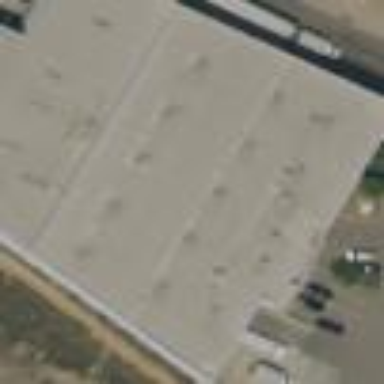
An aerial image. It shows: Warehouse building.